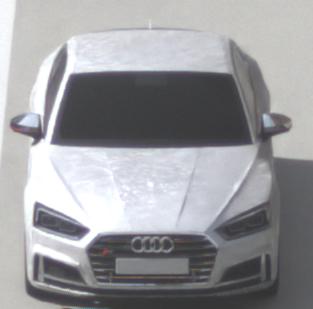
Make: Audi
Model: S5 Sportback
Detailed model: 8T Facelift
Model produced from: 2011
Model produced until: 2016
Doors: 5
Color: white
Road condition: dry road
Daytime: morning or afternoon
Contrast: low contrast